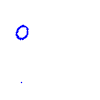
Particle: kaon